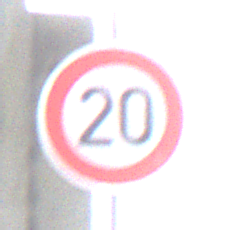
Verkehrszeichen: Geschwindigkeit20
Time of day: Midday
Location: Outdoor (Suburban)
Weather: Overcast
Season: NotSpecified
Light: Natural